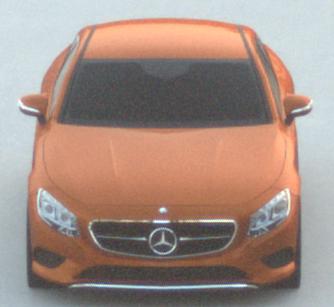
Make: Mercedes-Benz
Model: S 400 Coupé
Detailed model: S-Class (217) Coupé
Model produced from: 2015/10
Model produced until: 2017/09
Doors: 2
Color: orange
Road condition: dry road
Daytime: dawn
Contrast: low contrast